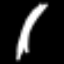
Label: line